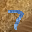
Label: 7